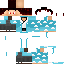
A male human skin with medium skin, wearing brown long hair dressed in a blue hoodie and black pants, featuring a closed mouth.